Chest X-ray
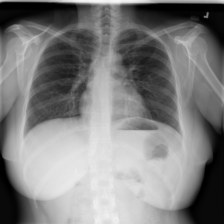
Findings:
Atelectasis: negative
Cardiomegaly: negative
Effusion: negative
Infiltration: negative
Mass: negative
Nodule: negative
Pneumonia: negative
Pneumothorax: negative
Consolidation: negative
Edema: negative
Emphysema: negative
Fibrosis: negative
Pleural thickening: negative
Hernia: negative